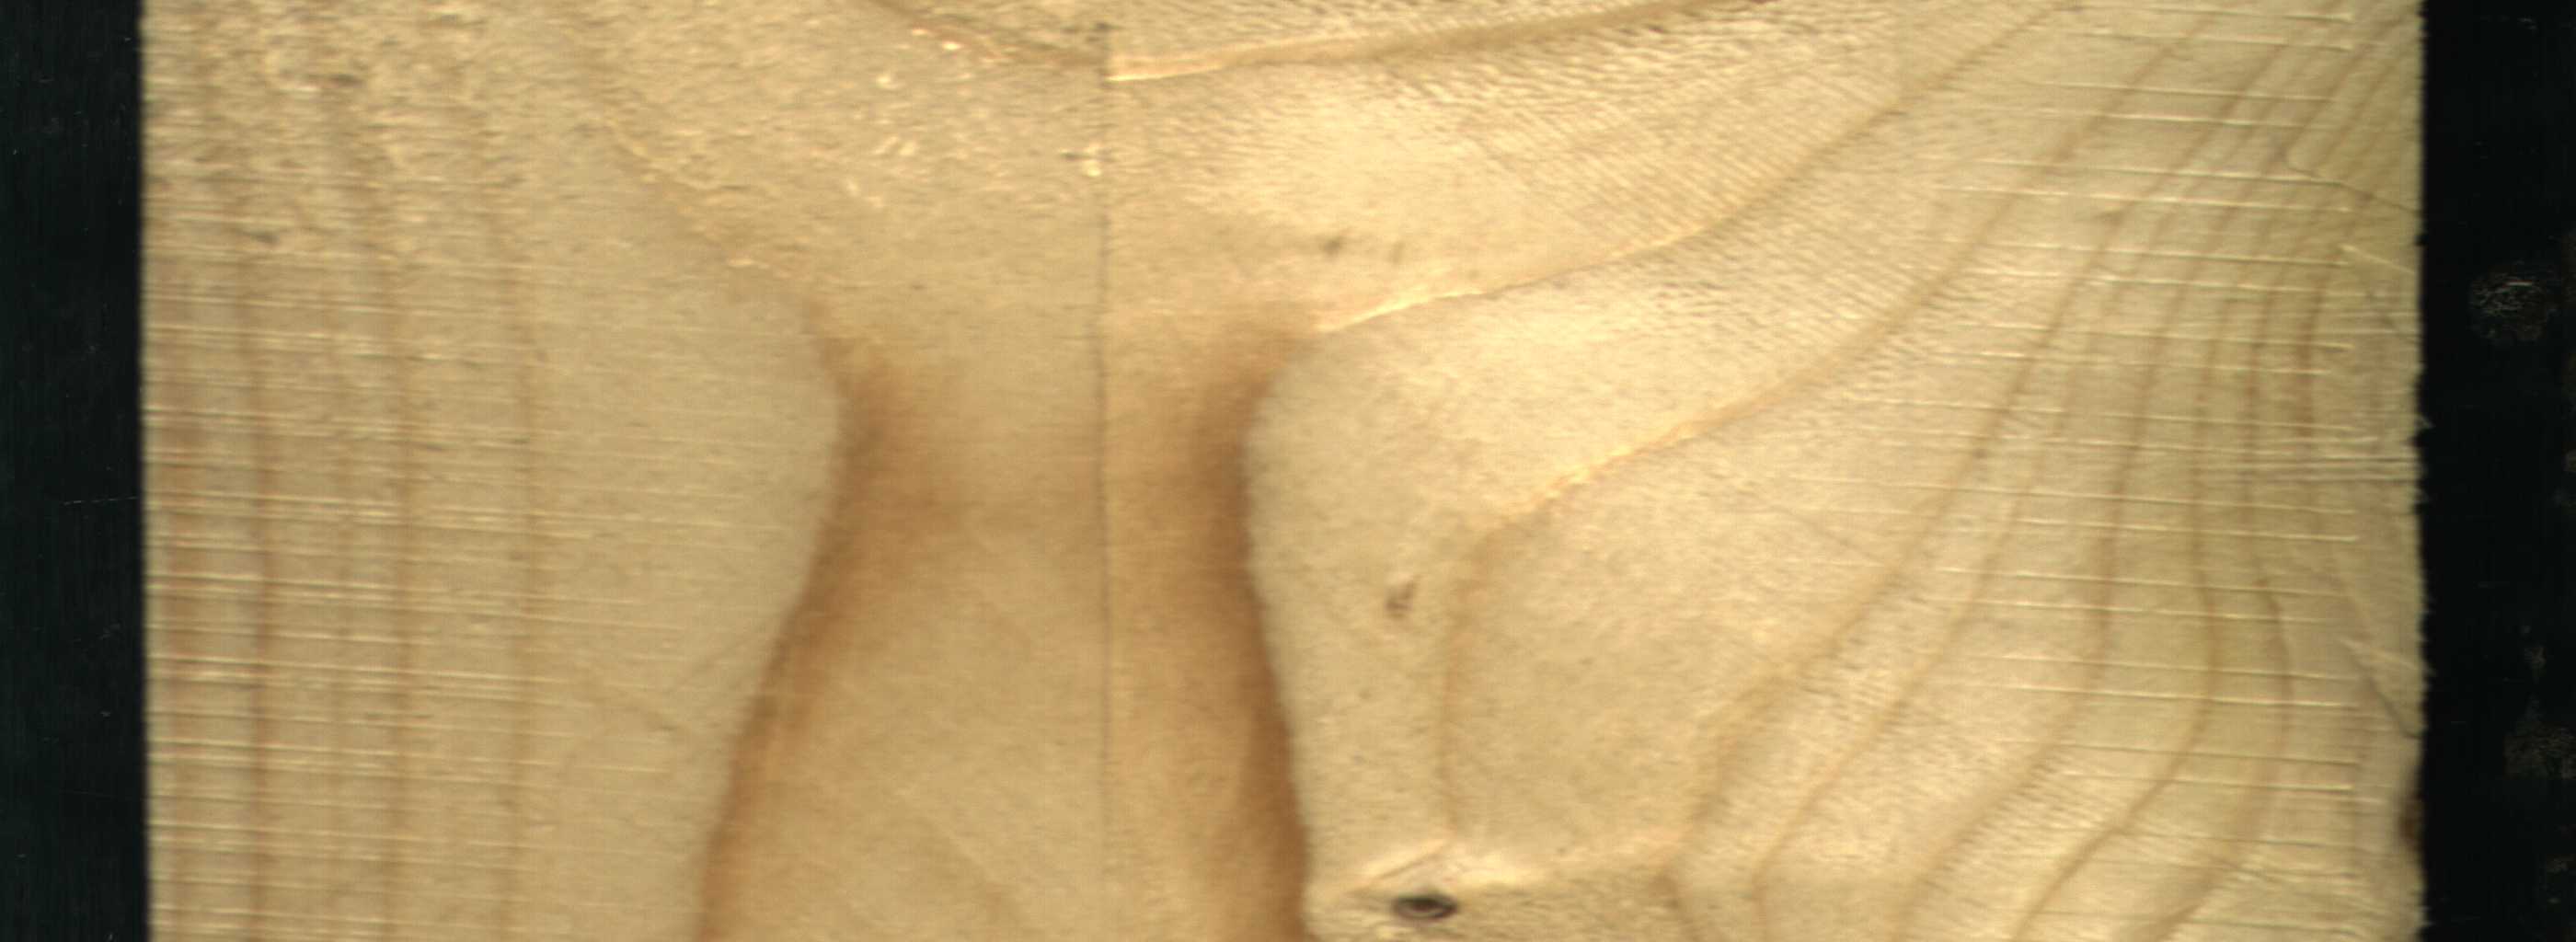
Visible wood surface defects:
Live_Knot